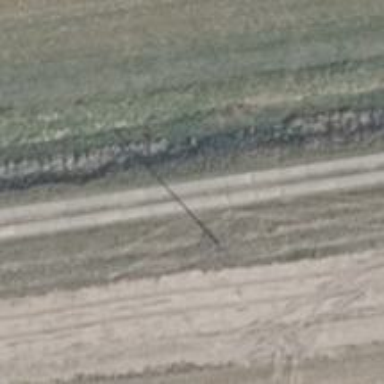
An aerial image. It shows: Power pole.